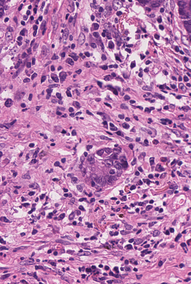
Tumor epithelial tissue: yes
Tumor-associated stroma tissue: yes
Normal tissue: no